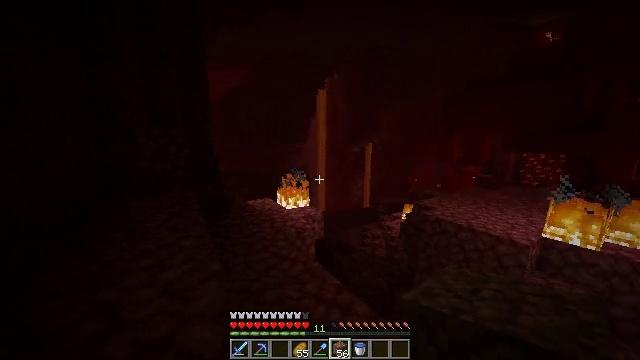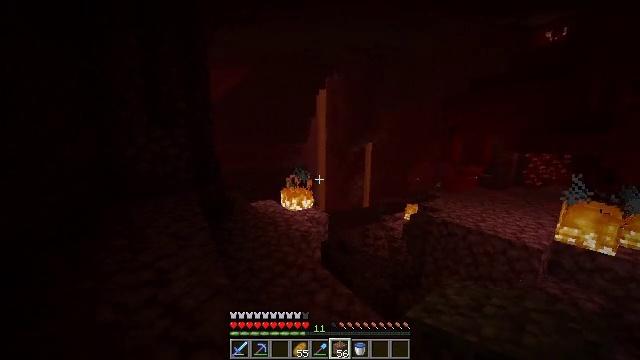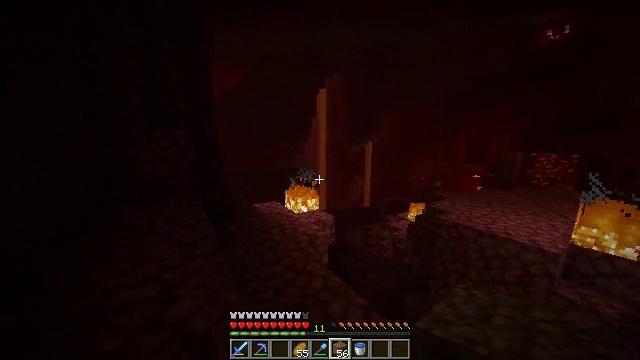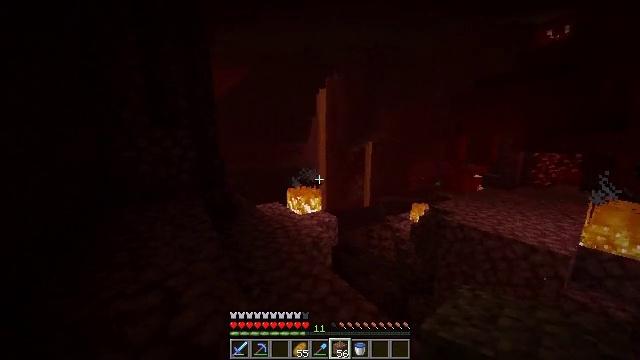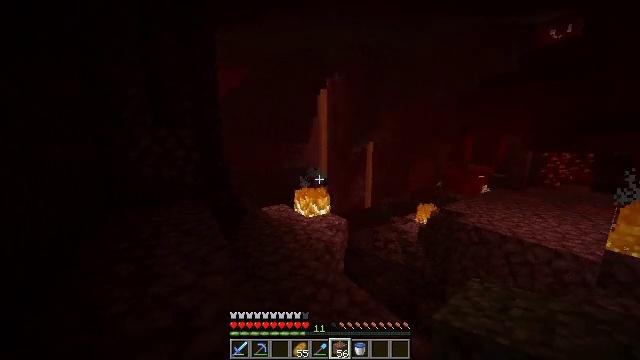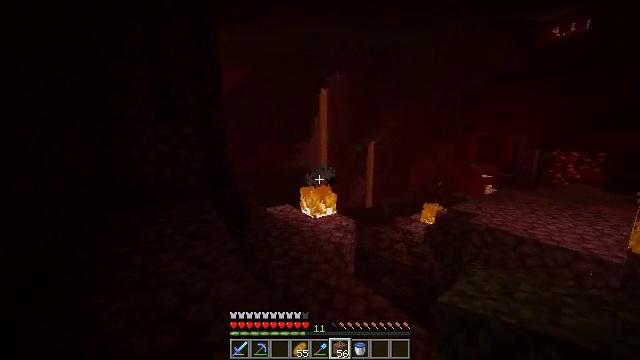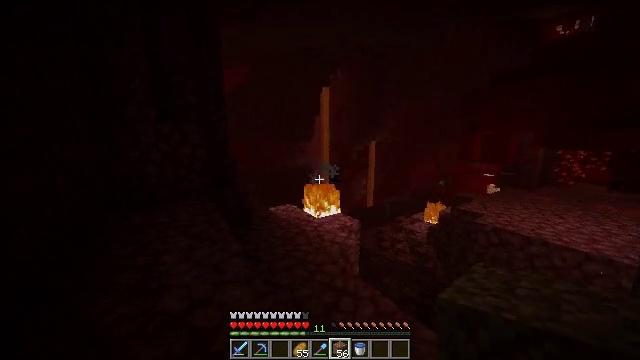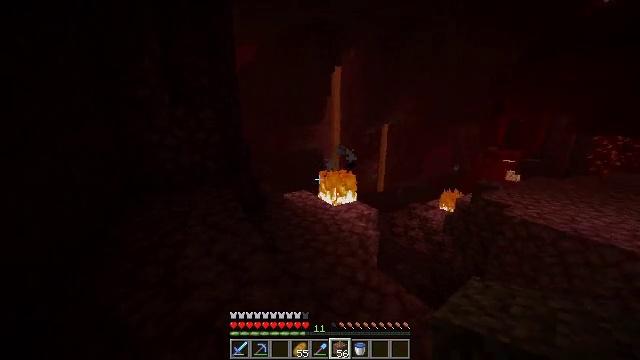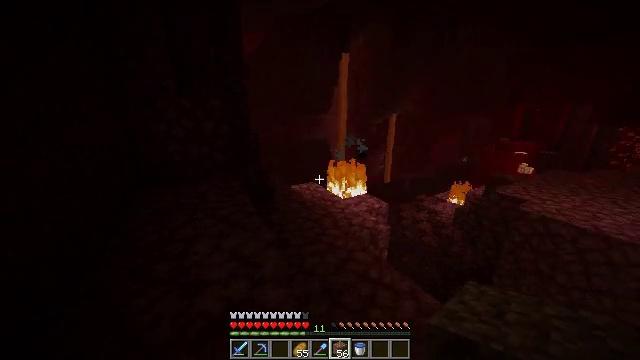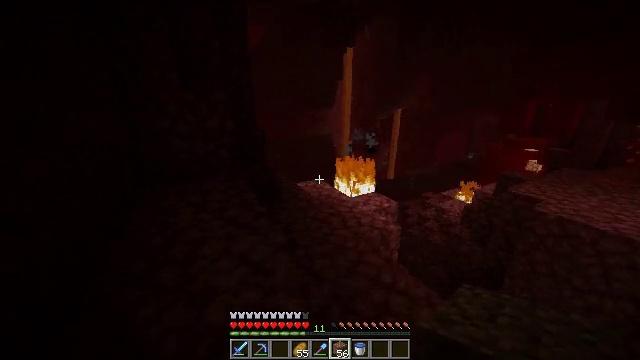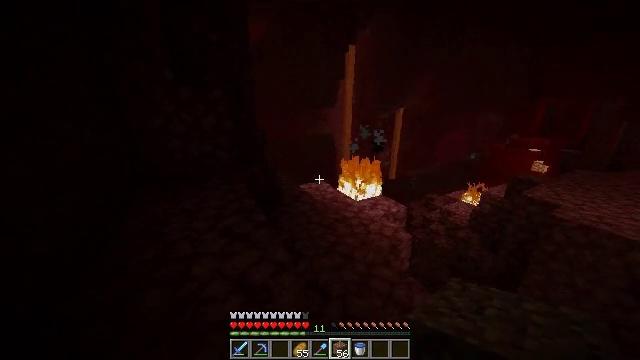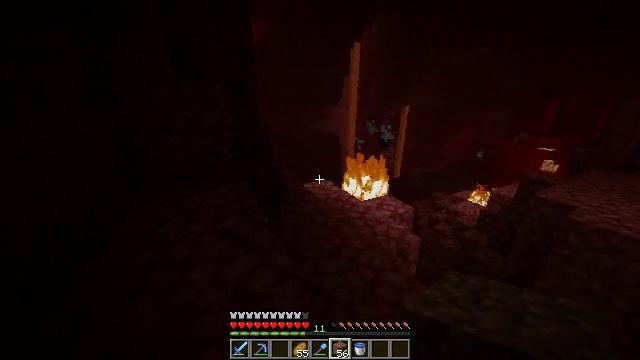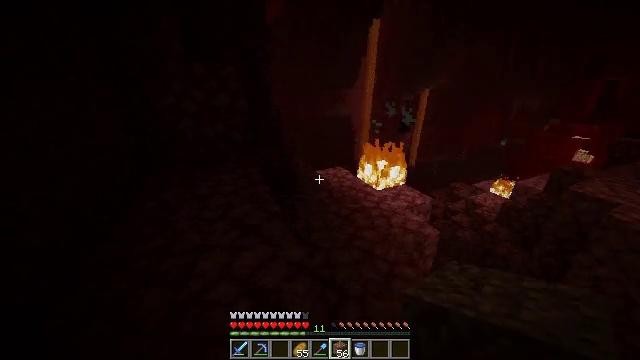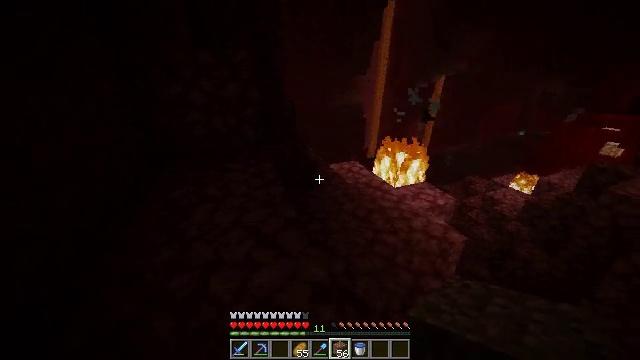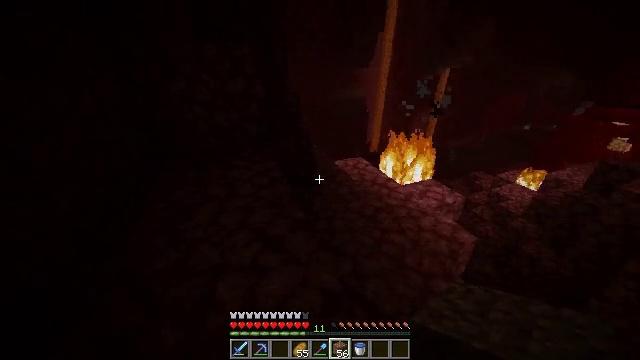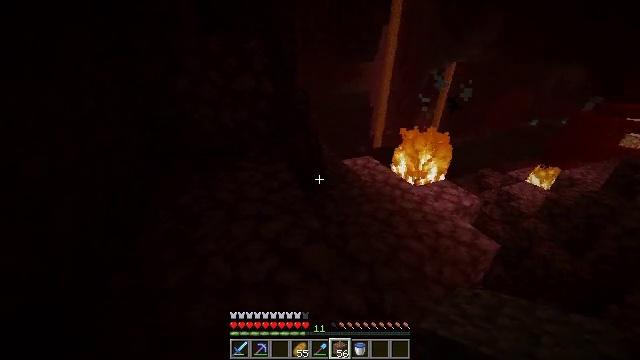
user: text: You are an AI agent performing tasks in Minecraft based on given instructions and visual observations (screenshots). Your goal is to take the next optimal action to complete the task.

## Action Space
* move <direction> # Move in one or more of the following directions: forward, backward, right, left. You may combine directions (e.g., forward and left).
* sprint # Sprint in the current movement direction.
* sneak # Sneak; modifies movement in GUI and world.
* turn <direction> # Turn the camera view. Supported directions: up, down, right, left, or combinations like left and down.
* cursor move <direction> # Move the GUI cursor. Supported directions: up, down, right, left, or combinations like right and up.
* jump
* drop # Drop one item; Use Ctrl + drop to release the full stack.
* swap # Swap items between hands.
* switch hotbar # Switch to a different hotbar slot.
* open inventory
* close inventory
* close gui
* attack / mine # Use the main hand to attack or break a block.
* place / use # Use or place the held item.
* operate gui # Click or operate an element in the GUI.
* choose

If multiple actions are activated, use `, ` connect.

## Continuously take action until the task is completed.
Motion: motion action
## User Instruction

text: Gather bone block for bone meal.
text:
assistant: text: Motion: move forward and move left
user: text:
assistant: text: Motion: move forward and move left
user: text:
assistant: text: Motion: move forward and move left
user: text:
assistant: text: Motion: move forward and move left
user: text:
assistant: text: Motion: move forward and move left
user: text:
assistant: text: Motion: move forward and move left
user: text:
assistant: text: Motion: move forward and move left, turn left and down
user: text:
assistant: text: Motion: move forward and move left, turn left and down
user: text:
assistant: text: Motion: move forward, turn down
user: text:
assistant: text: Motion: move forward
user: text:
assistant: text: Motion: move forward, turn left
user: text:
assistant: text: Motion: move forward and move left, turn left and down
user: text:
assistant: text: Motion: move forward and move left, turn left and down
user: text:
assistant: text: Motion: move forward and move left, turn down
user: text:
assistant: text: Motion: move forward, turn down
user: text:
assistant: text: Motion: move forward
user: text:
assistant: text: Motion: move forward
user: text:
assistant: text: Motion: move forward
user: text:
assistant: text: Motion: move forward
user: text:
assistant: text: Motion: move forward, turn down
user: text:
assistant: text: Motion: move forward and move right, turn right and down
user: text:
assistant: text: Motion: move forward and move right, turn right and down
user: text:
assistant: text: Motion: move forward and move right
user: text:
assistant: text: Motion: move forward and move right, turn down
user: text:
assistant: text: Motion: move forward and move right, turn down
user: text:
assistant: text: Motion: move forward
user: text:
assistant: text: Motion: move forward
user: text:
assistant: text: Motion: move forward
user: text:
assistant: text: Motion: move forward
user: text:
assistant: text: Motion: move forward